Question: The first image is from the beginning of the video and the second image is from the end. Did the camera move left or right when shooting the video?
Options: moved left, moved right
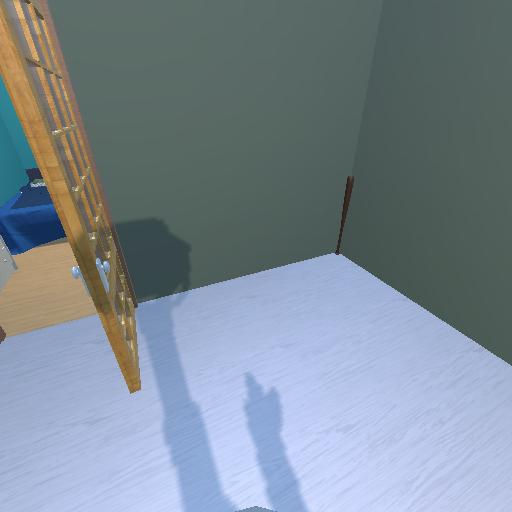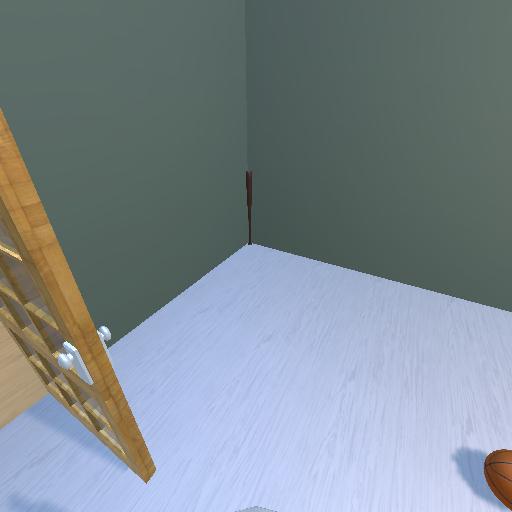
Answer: moved left